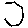
Label: hexagon